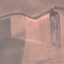
Land use / land cover class: AnnualCrop